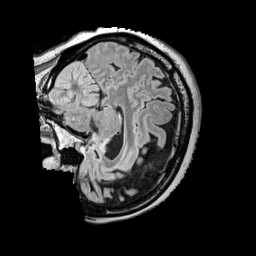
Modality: FLAIR
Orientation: sagittal
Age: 56
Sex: female
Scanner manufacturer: siemens
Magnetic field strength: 3 T
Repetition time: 5 s
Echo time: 0.387 s